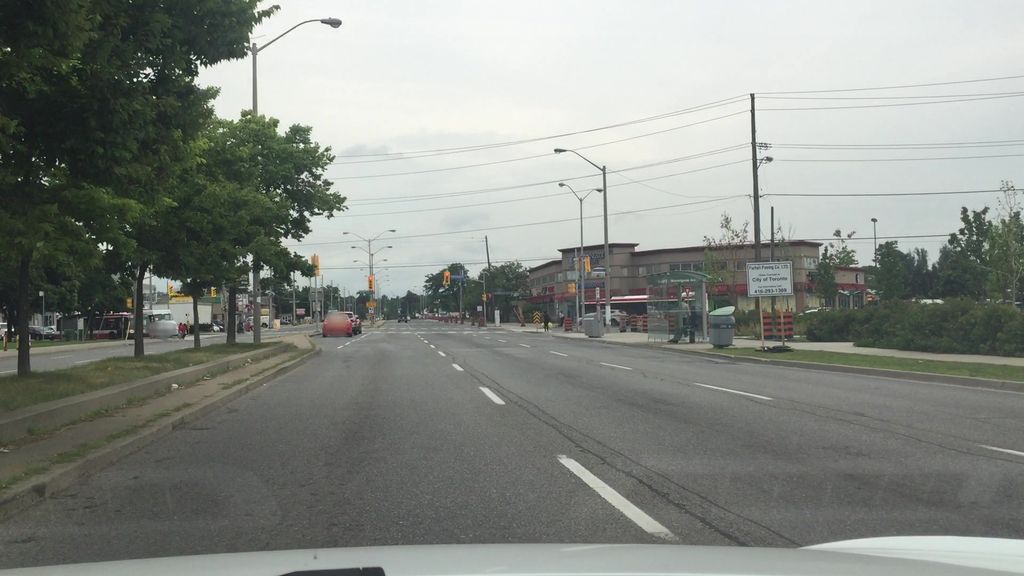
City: toronto